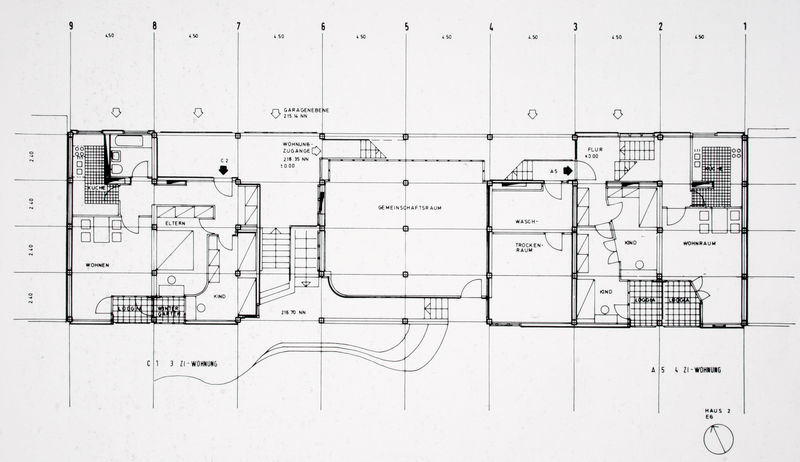
Titel: Grundriß
Künstler: Otto Steidle
Standort: Kassel-Dönche
Institution: Mehrfamilienhaus "dokumenta urbana"
Schlagwörter: weiß, grau, schwarz, skizze, zeichnung, gebäude, haus, architektur, grafik, graphik, linien, treppen, zahlen, ziffern, wohnhaus, schraffur, schwarzweiß, schraffiert, räume, entwurf, geometrisch, konstruktion, plan, querschnitt, raster, grundriss, verbindungen, raumaufteilung, abteilungen, schraffiet, zimmerverteilung